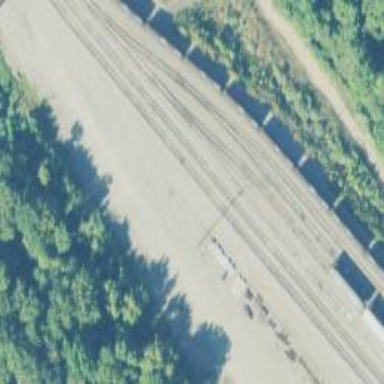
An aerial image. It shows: Railway siding for service.